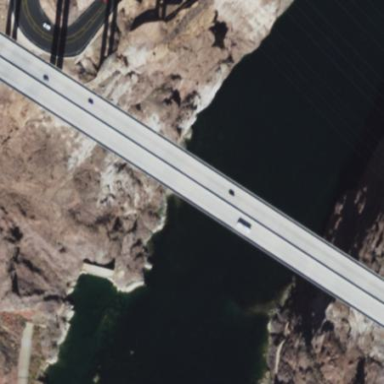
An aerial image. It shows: Man-made bridge.